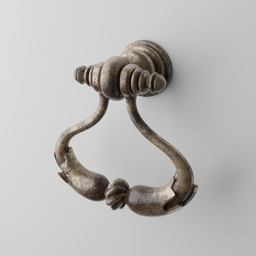
Label: mechanical